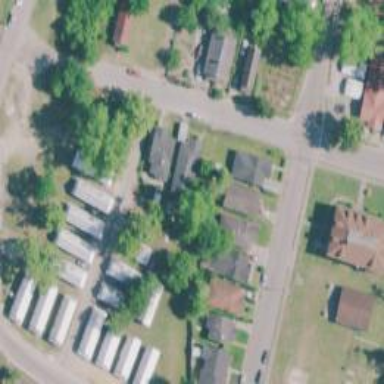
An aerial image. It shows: Alley classified as service road.